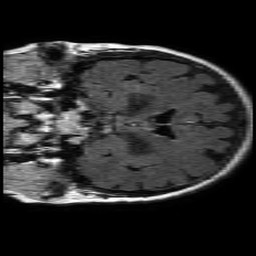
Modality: FLAIR
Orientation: coronal
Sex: female
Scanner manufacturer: philips
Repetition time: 11 s
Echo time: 0.125 s